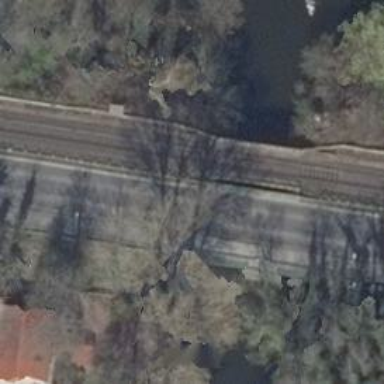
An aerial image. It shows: There is bridge in the image.